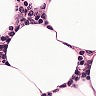
Metastatic tissue present: no